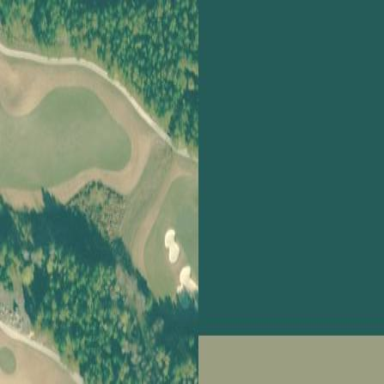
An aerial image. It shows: Scenic view of water hazard on golf course. The natural water feature adds beauty to the landscape.